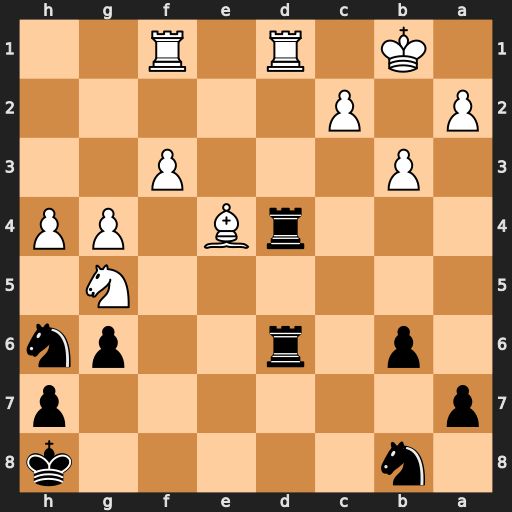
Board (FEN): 1n5k/p6p/1p1r2pn/6N1/3rB1PP/1P3P2/P1P5/1K1R1R2
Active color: b
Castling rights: -
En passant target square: -
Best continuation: Rxd1+ Rxd1 Rxd1+